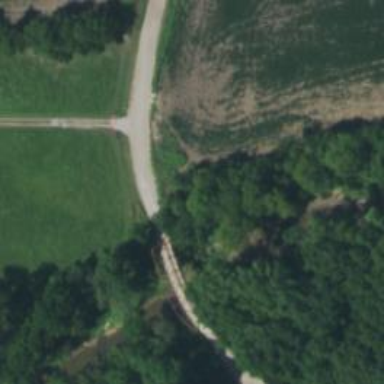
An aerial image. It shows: Truss bridge on tertiary road.